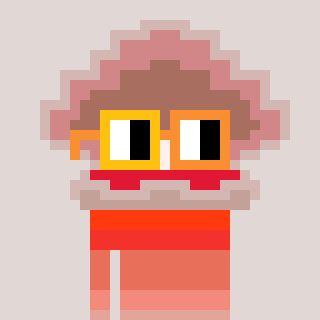
a pixel art character with square yellow and orange glasses, a oyster-shaped head and a yellow-colored body on a warm background